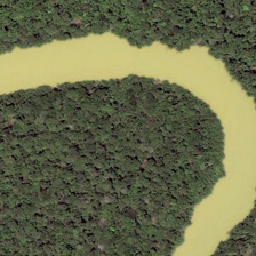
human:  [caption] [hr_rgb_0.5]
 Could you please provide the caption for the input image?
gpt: it is a yellow river, green and brown wetland .

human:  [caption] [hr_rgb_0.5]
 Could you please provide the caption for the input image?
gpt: This is a river and a wetland.

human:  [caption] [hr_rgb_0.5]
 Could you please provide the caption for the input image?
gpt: It's a river and a wetland.

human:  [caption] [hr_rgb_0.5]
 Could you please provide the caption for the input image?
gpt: This is a river and the wet zone.

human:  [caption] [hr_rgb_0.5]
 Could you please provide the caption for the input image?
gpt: These are rivers and wetlands.